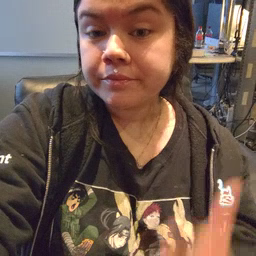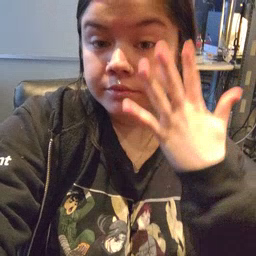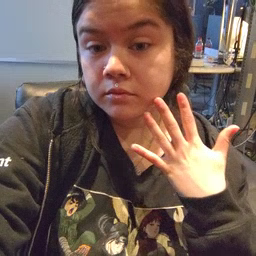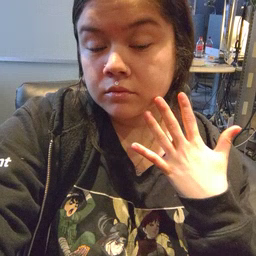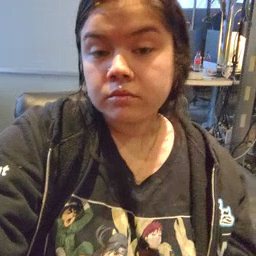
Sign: sad